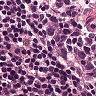
Metastatic tissue present: no